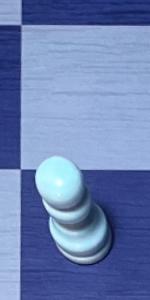
Label: Pawn_White